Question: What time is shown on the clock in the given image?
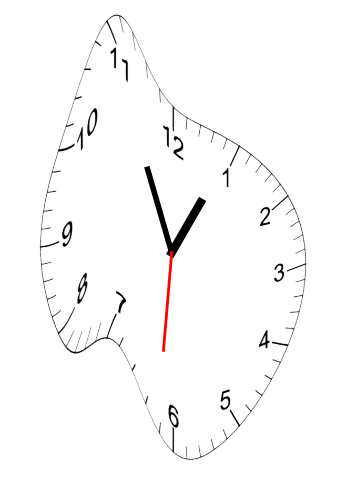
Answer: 12:55:31